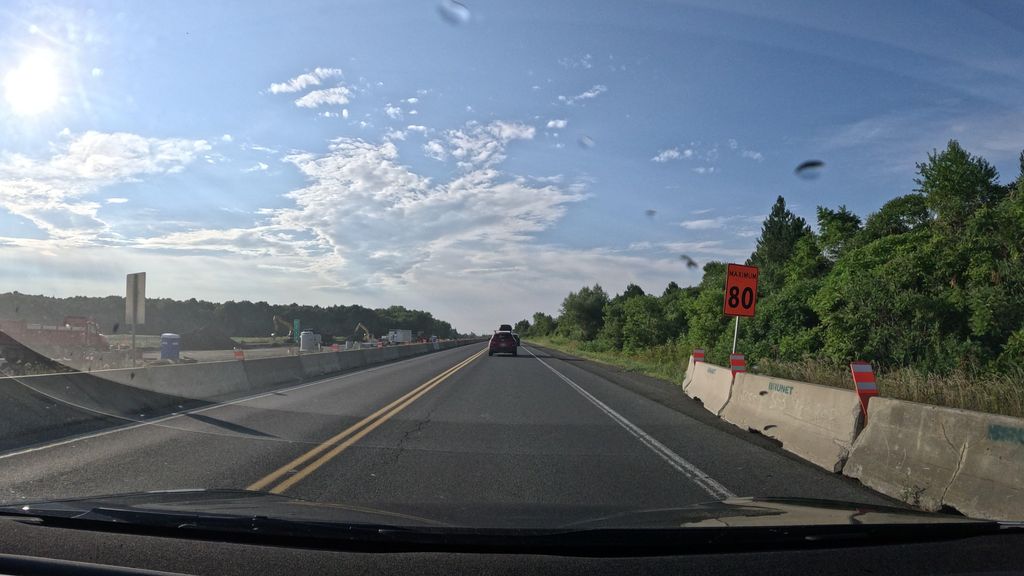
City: montreal